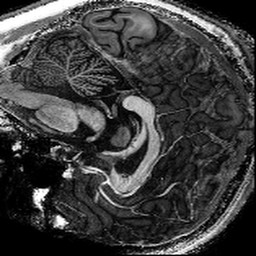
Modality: T1w
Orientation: sagittal
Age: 26
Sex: female
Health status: healthy
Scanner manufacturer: siemens
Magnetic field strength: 9.4 T
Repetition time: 6 s
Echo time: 0.003 s